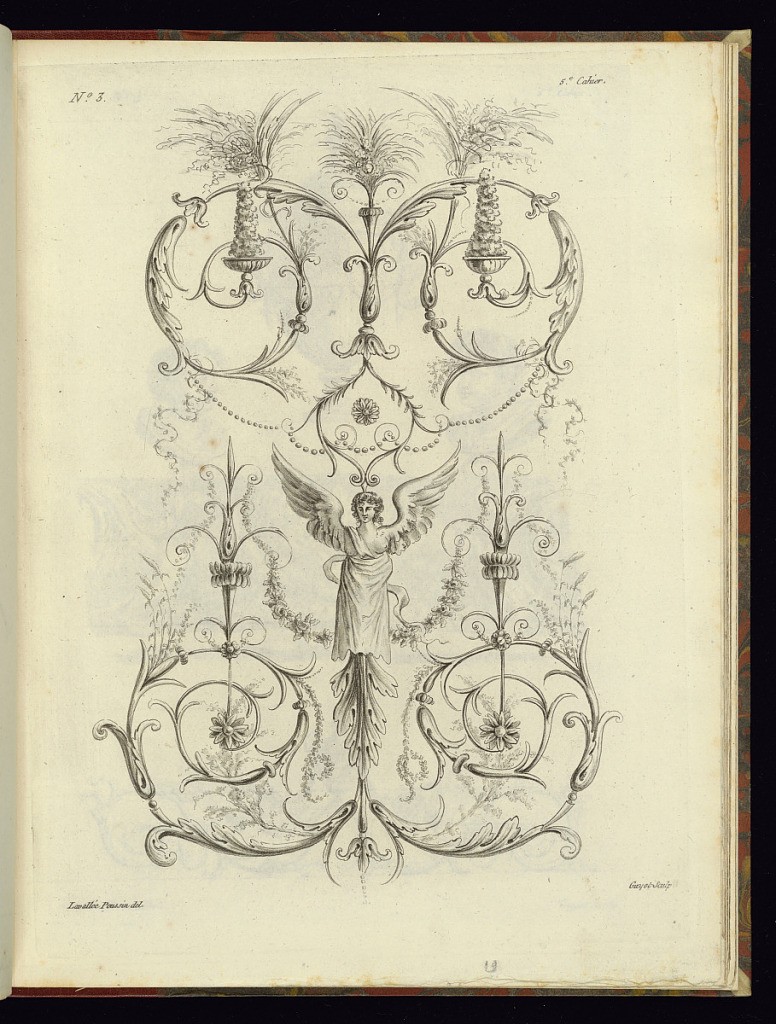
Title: Arabesque Design
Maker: Etienne de Lavallée, French, 1735 – 1802
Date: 1788
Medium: Etching and aquatint on laid paper
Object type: Print
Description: Arabesque ornament design with neoclassical motifs featuring scrolling acanthus leaves, flowers, festoons of flowers and beads, fleurons, rosettes, vases, and a terminal angel figure. The plate is signed and numbered.